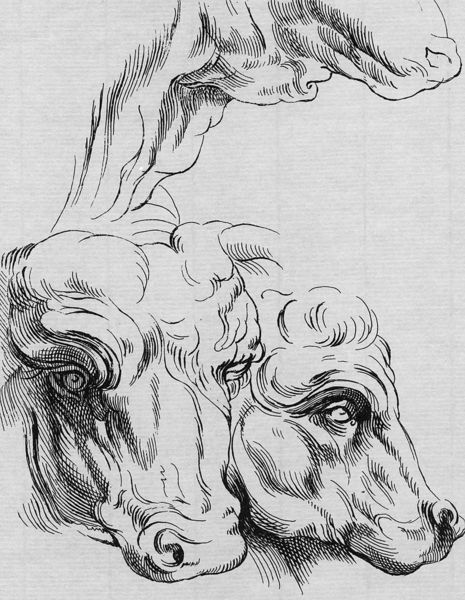
Titel: Théorie de la figure humaine
Künstler: Peter Paul Rubens
Schlagwörter: kopf, köpfe, skizze, stirn, zeichnung, tier, augen, hals, horn, porträt, kühe, auge, blatt, ansicht, studie, kuh, rind, stich, entwurf, kehle, schnauze, maul, bulle, ochse, zeichnug